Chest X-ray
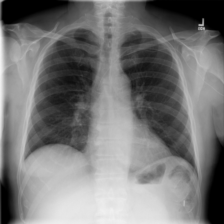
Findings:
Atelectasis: negative
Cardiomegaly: negative
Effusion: negative
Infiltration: negative
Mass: negative
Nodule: negative
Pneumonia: negative
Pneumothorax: negative
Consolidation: negative
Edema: negative
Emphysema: negative
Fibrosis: negative
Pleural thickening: negative
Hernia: negative